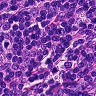
Metastatic tissue present: no